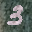
Label: 3